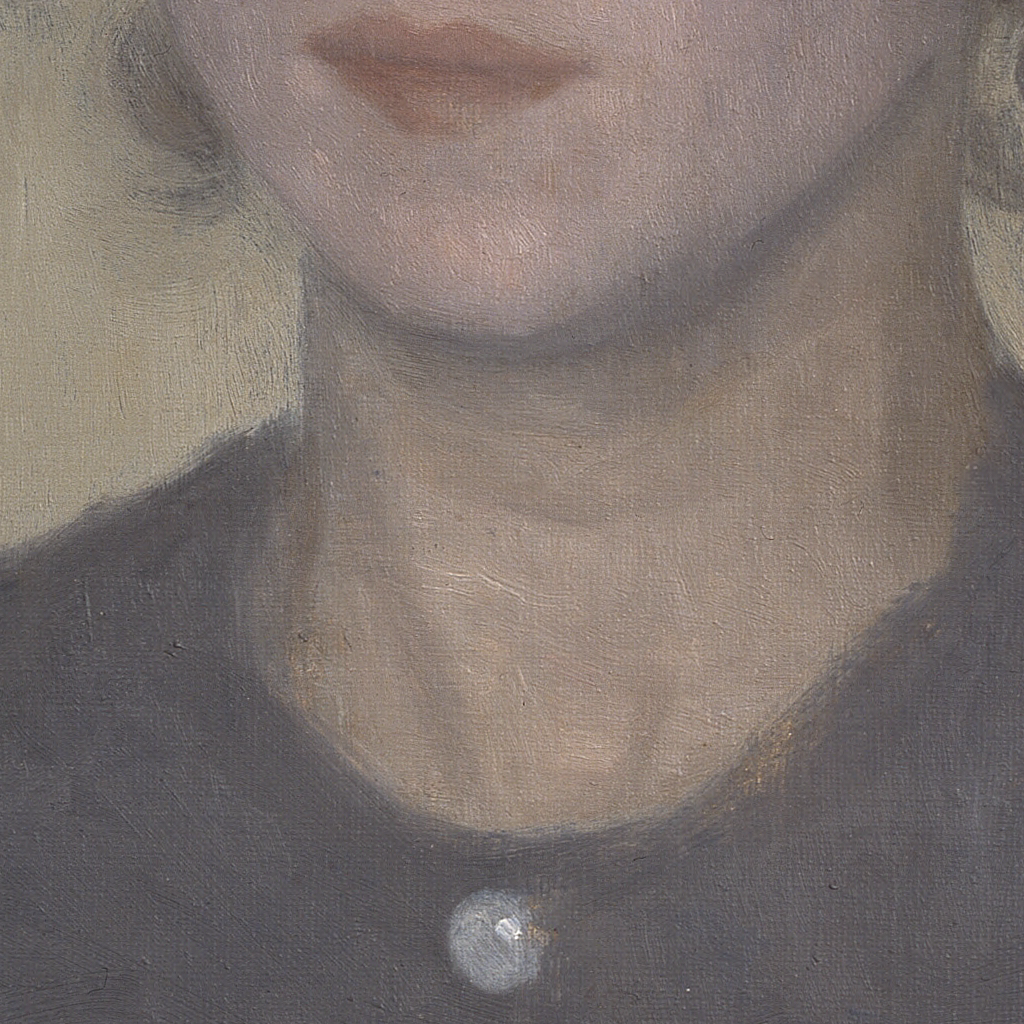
portrait painting, extreme close up, soft diffused light, young woman's lower face and neck, closed lips, dark dress with a small button, pale neutral background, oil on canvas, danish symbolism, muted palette